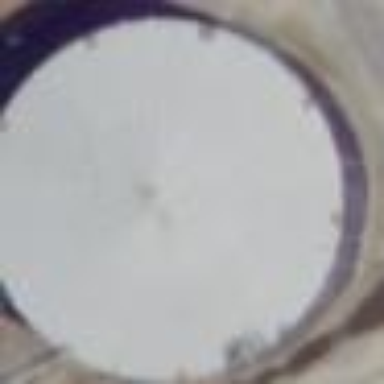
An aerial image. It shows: Storage tank which is man-made.